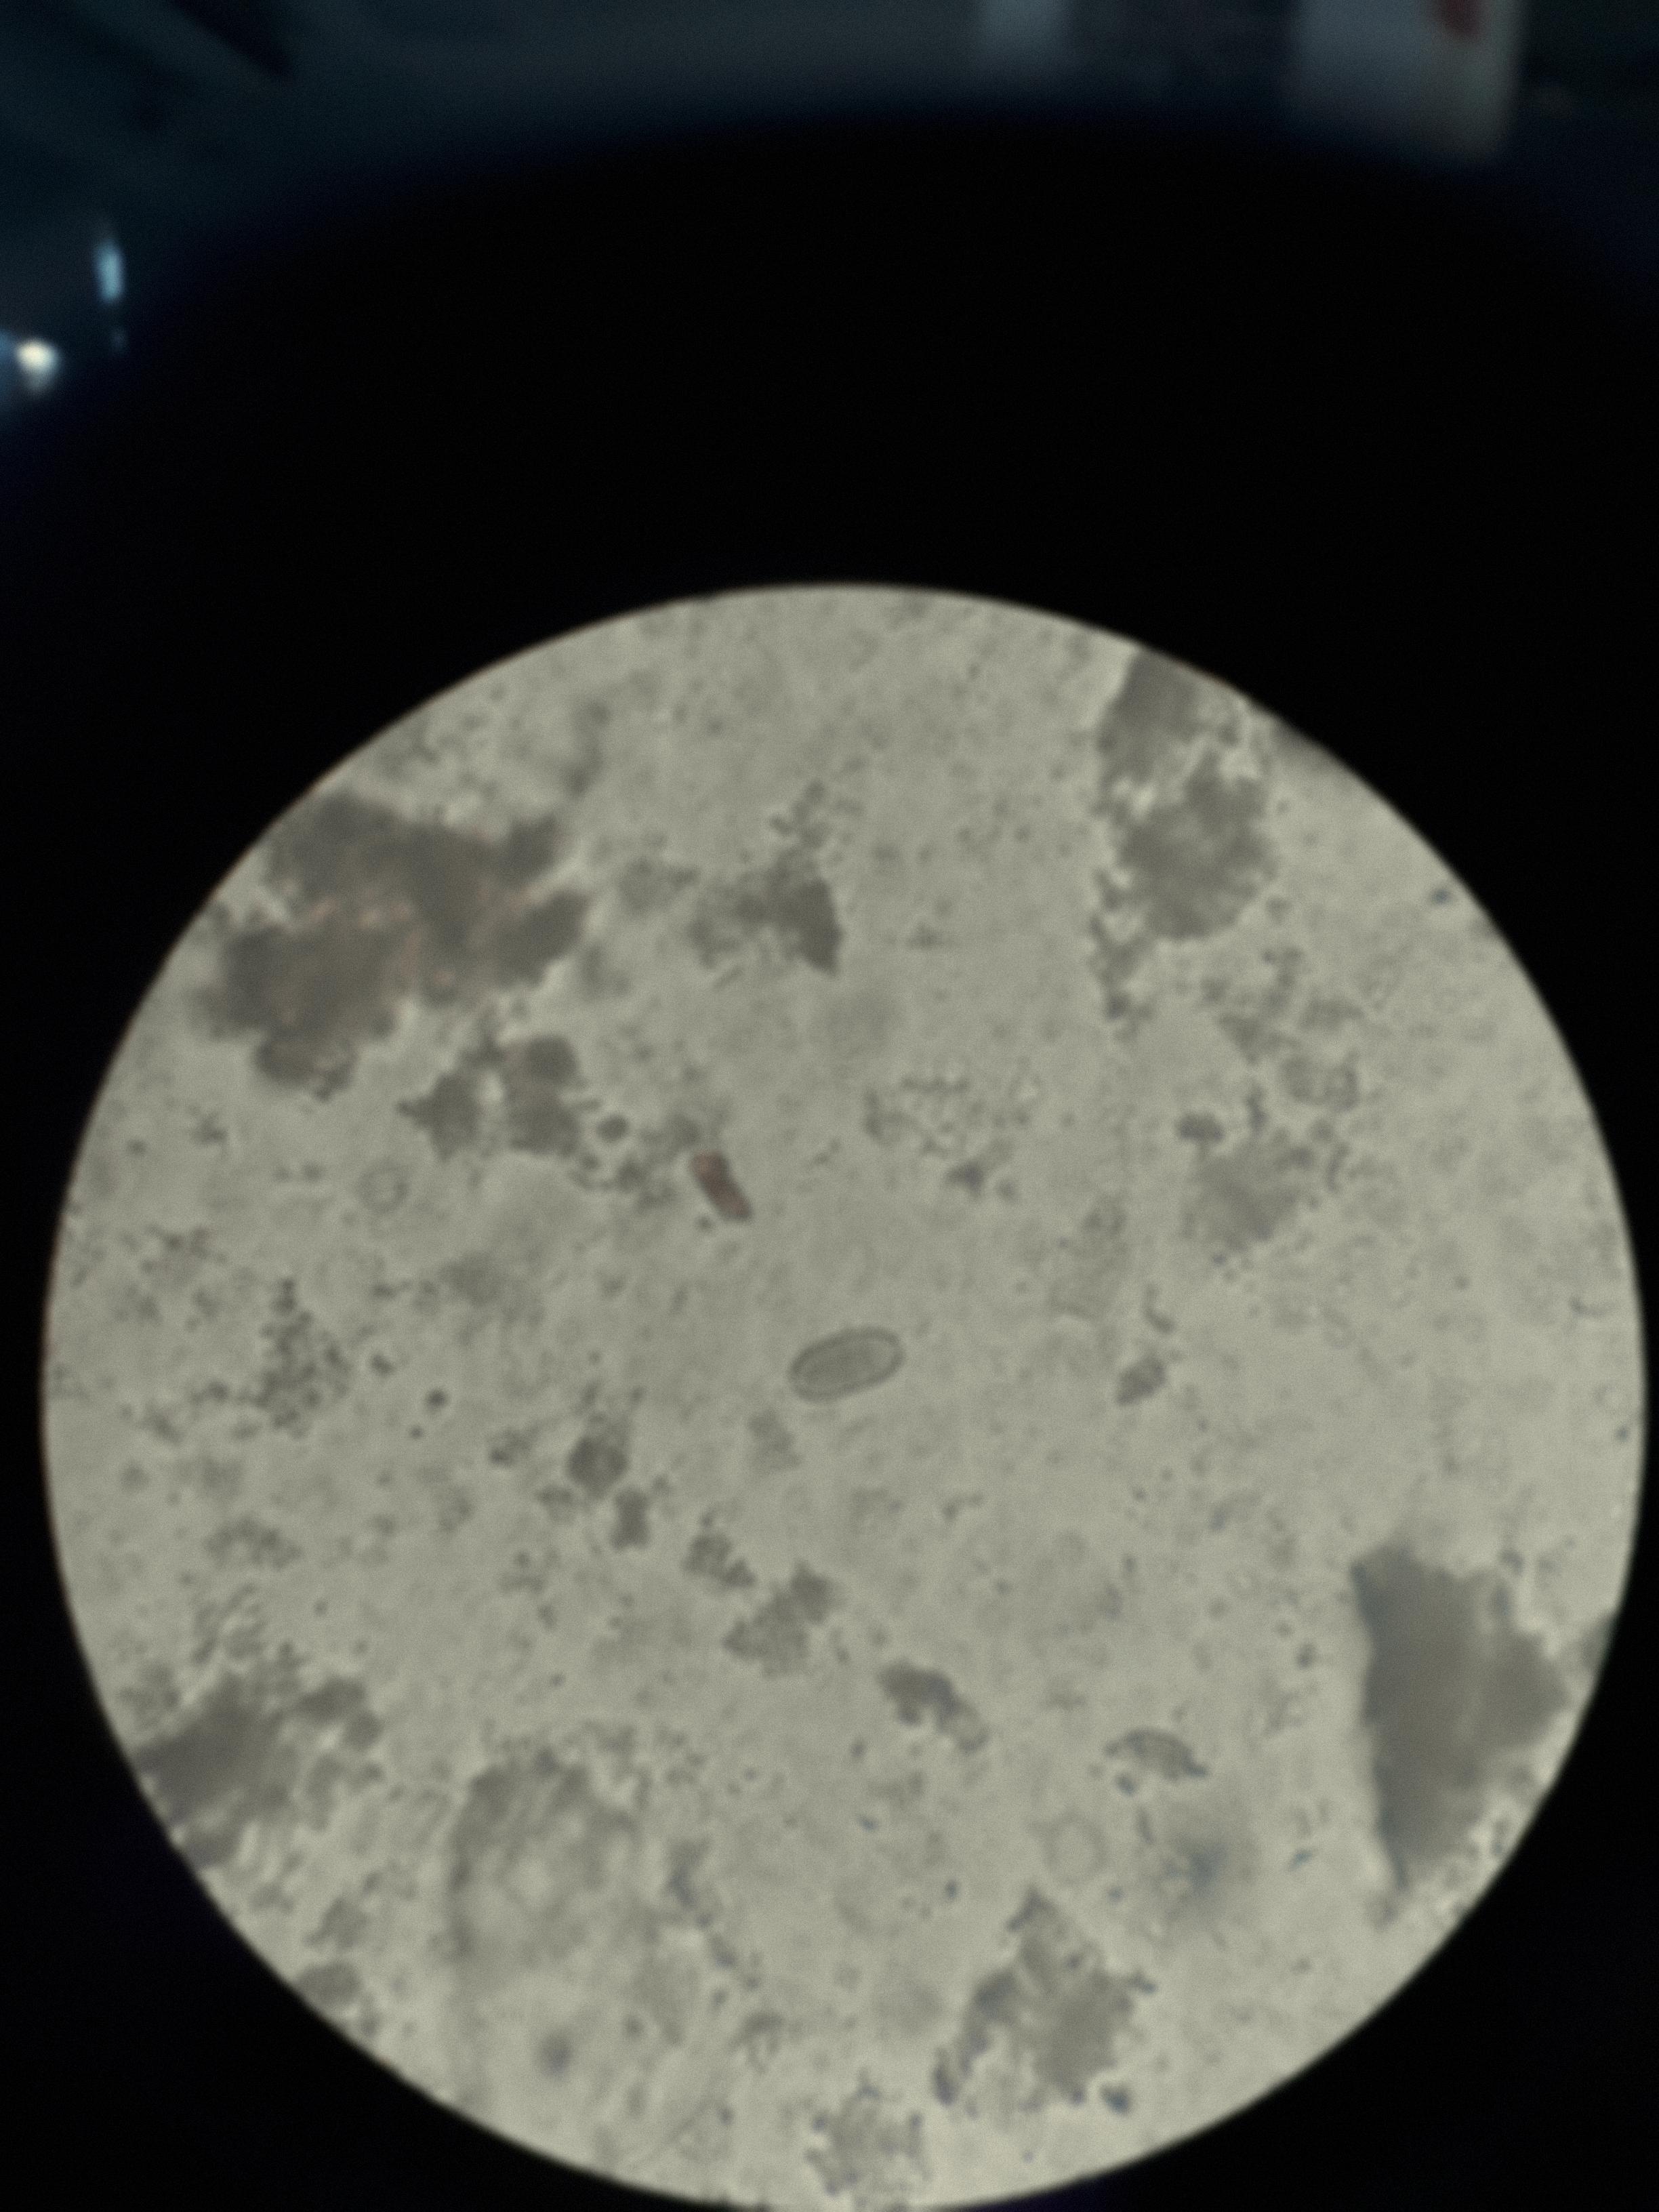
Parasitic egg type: Capillaria philippinensis